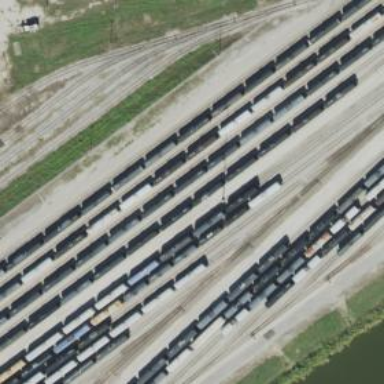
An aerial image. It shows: Railway yard.